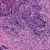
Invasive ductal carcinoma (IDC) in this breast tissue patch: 1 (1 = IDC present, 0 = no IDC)